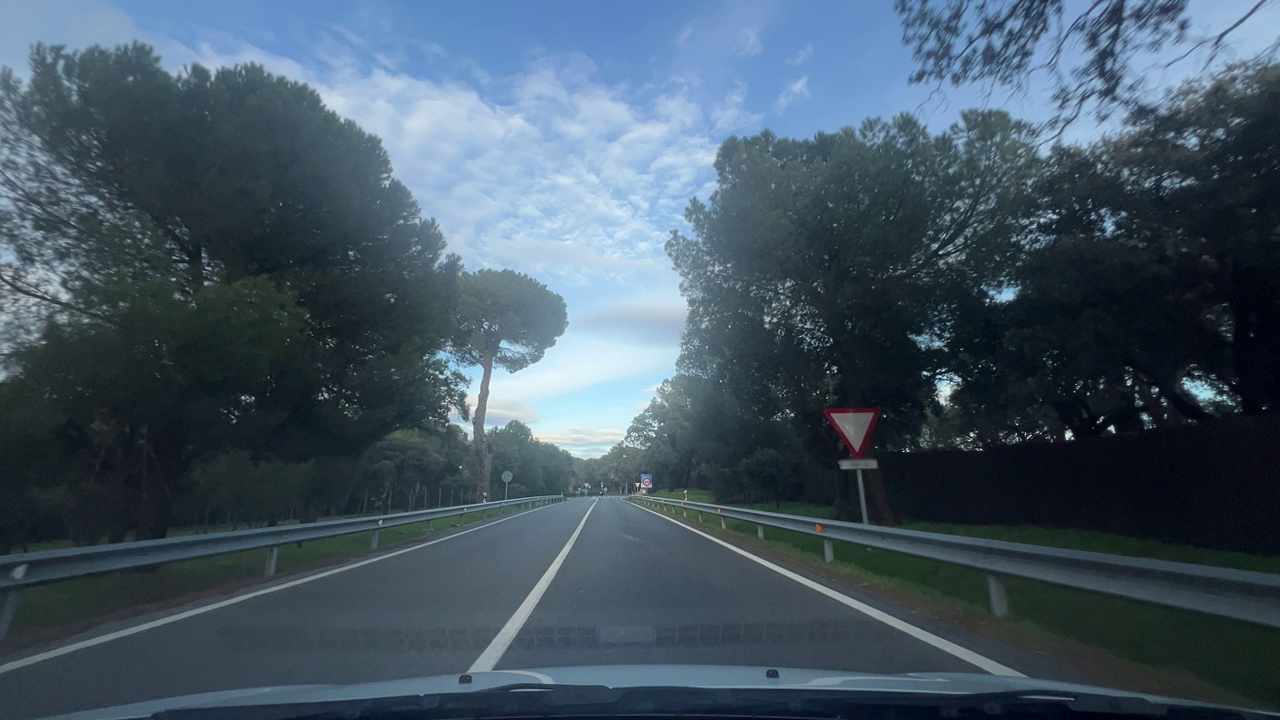
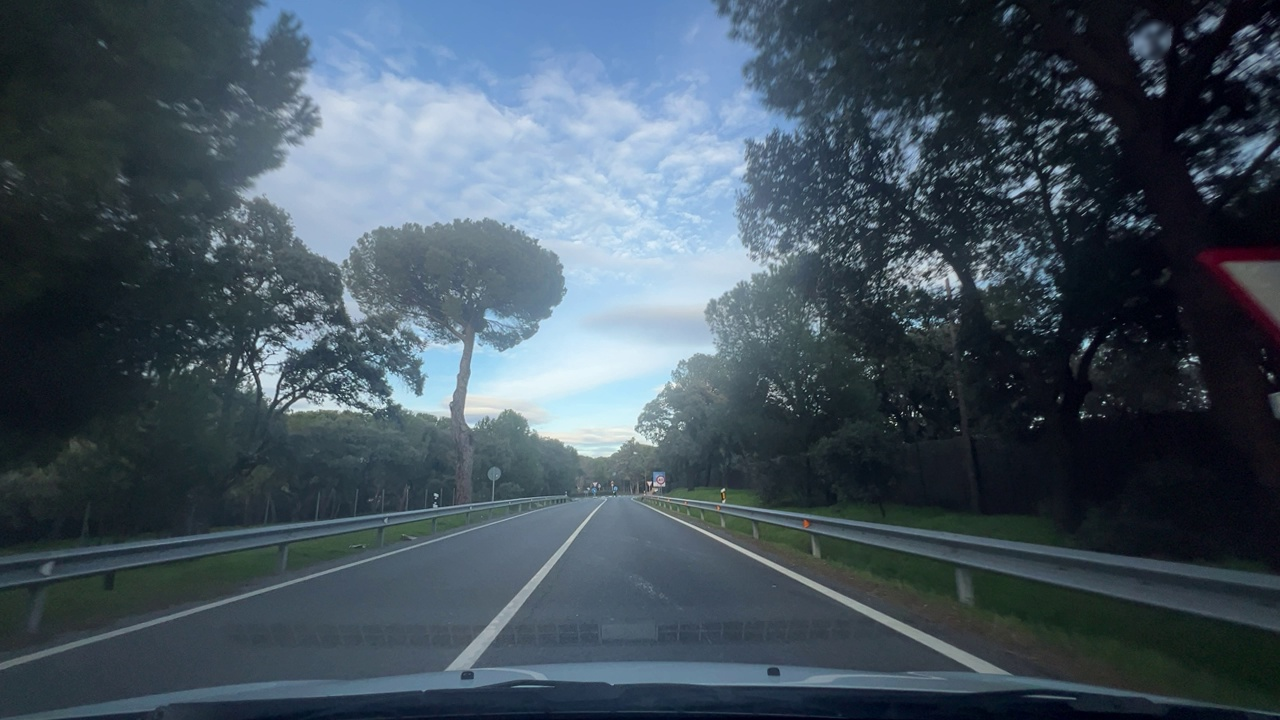
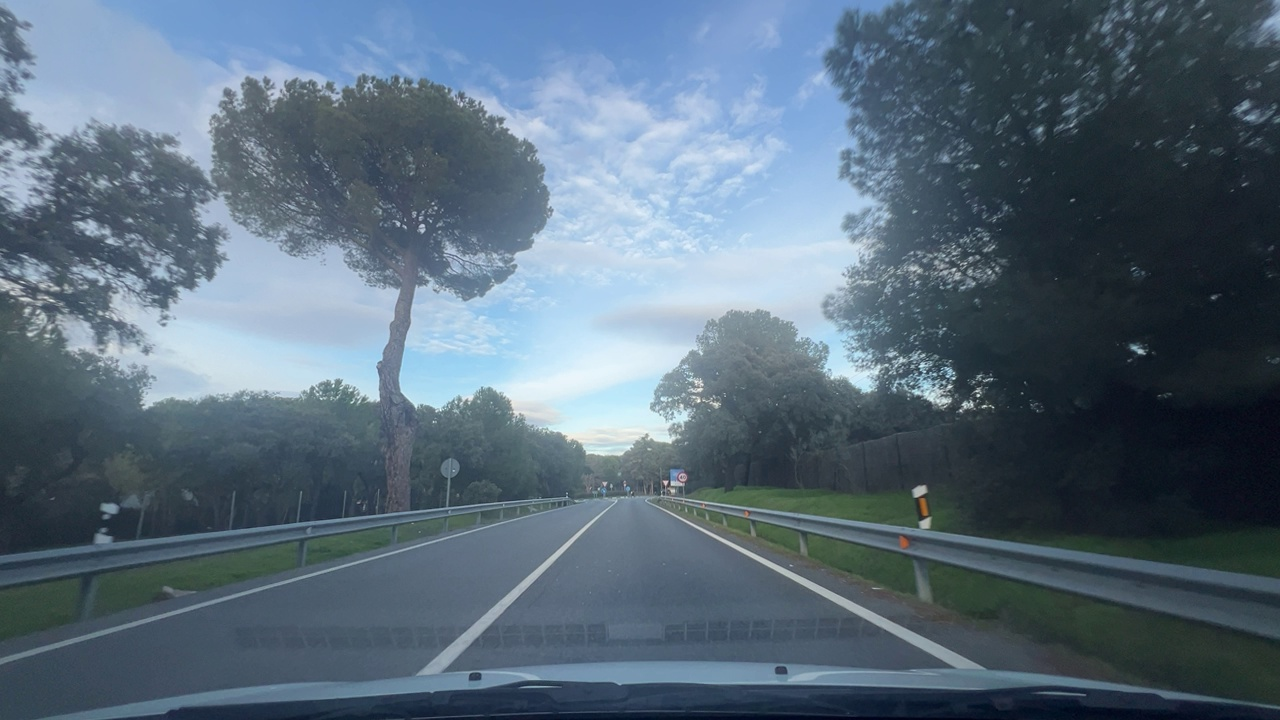
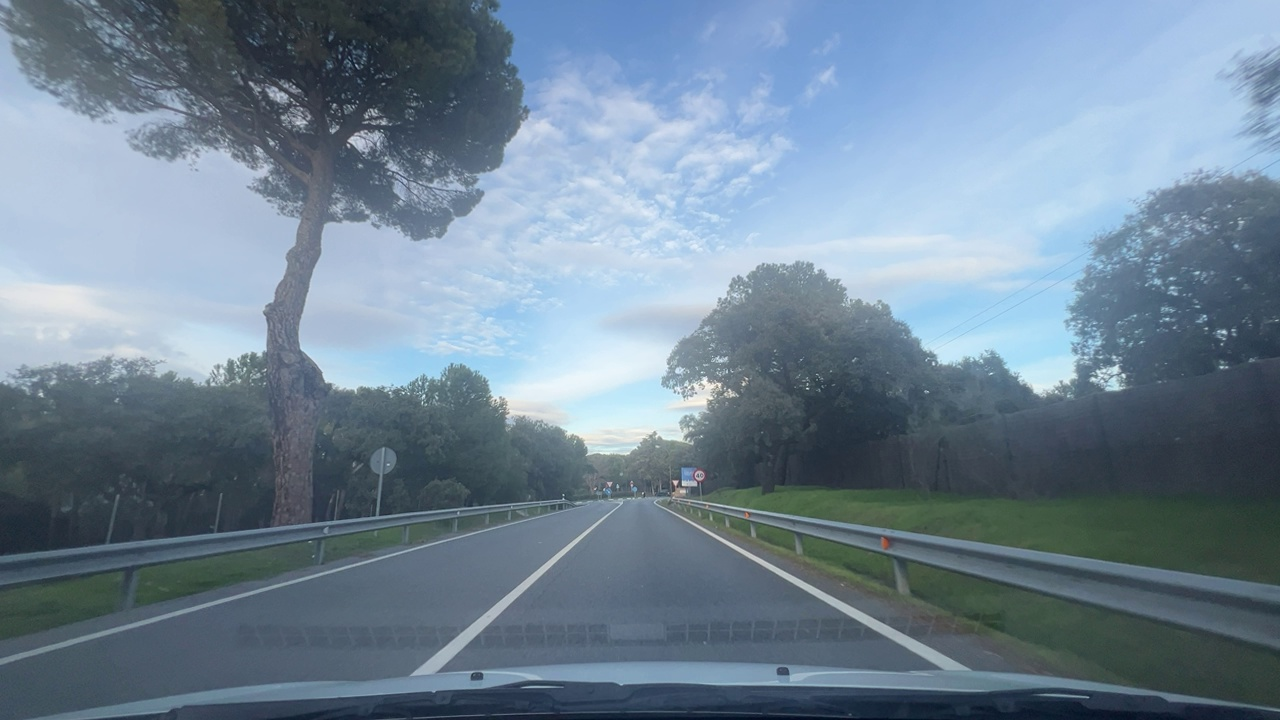
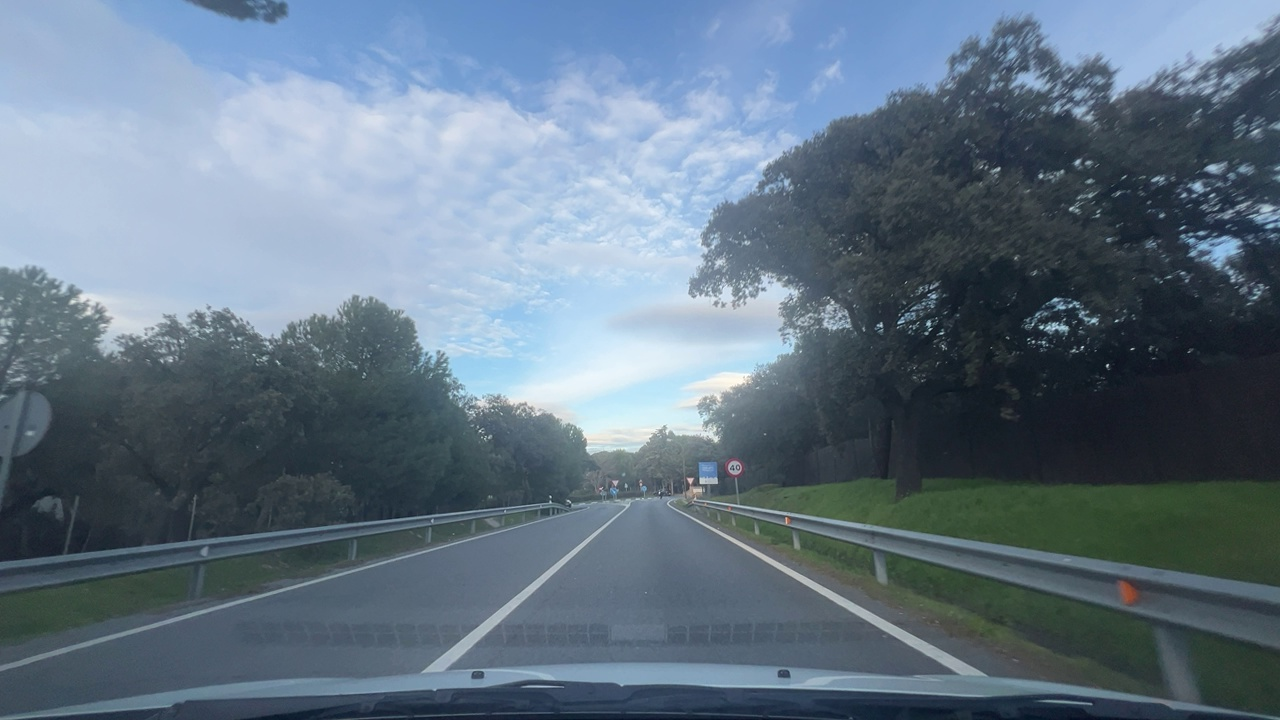
Situation: Speed limit adaptation
Question: Are multiple speed limit signs with different values visible?
Answer: No
Reasoning: There is no evidence of multiple speed limit signs with varying values; only one or none is visible.

Situation: Speed limit adaptation
Question: Is there a speed limit sign regulating the ego lane?
Answer: Yes
Reasoning: A speed limit sign is positioned in a way that clearly applies to the ego vehicle’s direction of travel.

Situation: Speed limit adaptation
Question: What speed value is displayed on the visible speed limit sign?
Answer: 40
Reasoning: The sign ahead shows an “40” marking, indicating the allowed speed is 40 km/h.

Situation: Speed limit adaptation
Question: Is the ego vehicle traveling on a highway?
Answer: No
Reasoning: The environment looks like a regular road or street rather than a highway.

Situation: Speed limit adaptation
Question: Is the ego vehicle entering or exiting a highway?
Answer: No
Reasoning: There are no visible indicators of a highway transition such as ramps or merging lanes.

Situation: Speed limit adaptation
Question: Are speed bumps, crosswalks, or construction-related obstacles present in the ego lane?
Answer: No
Reasoning: The driving lane is unobstructed, with no visible traffic calming measures or construction elements.